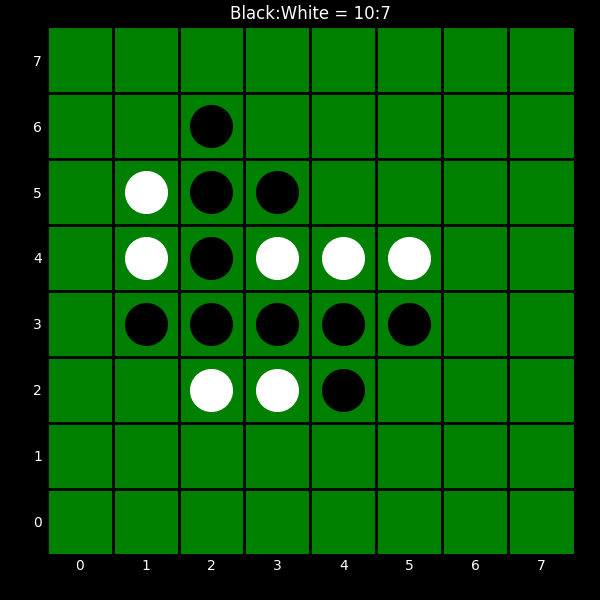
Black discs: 10
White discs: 7